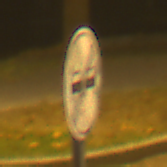
Verkehrszeichen: EndeUeberholverbot
Umgebung: Outdoor, Urban
Tageszeit: Night
Wetter: Clear
Licht: Artificial
Jahreszeit: NotSpecified
Kontrast: HighContrast